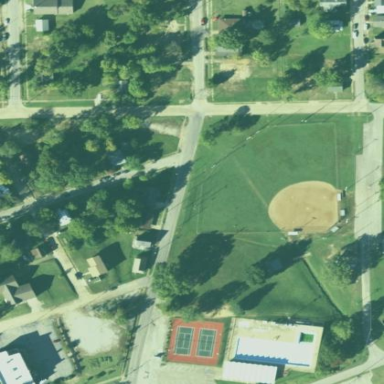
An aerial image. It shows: Baseball pitch for leisure and sports activities.